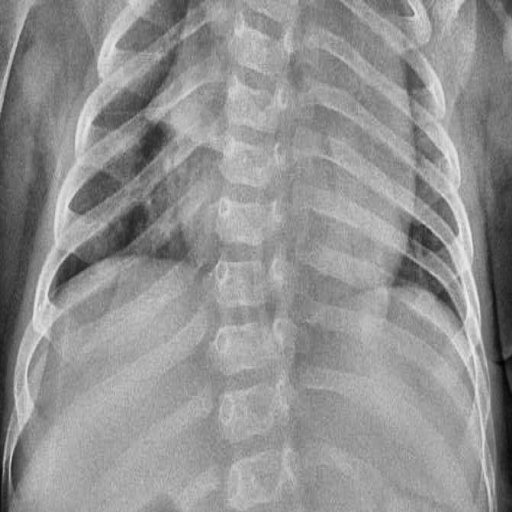
Finding: PNEUMONIA